Field crop: maize
Growth stage: 2
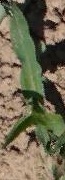
Species: maize